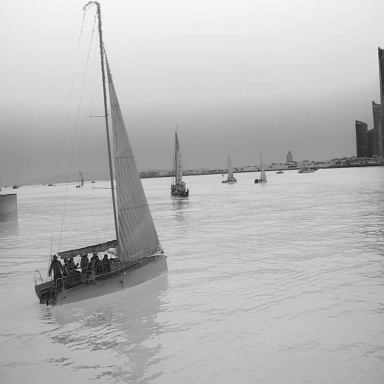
There are seven canoes in the infrared image.